Question: So, i am trying to create a linear functions in python such has 'y = x' without using 'numpy.linspace()'. In my understanding numpy.linspace() gives you an array which is discontinuous. But to fo
I am trying to find the intersection of 'y = x' and a function unsolvable analytically ( such has the one in the picture ) .
Here is my code I don't know how to define x. Is there a way too express y has a simple continuous function?
'''
import random as rd
import numpy as np
a = int(input('choose a :'))
eps = abs(float(input('choose epsilon :')))
b = 0
c = 10
x = ??????
y1 = x
y2 = a*(1 - np.exp(x))
z = abs(y2 - y1)
while z > eps :
d = rd.uniform(b,c)
c = d
print(c)
print(y1 , y2 )
'''

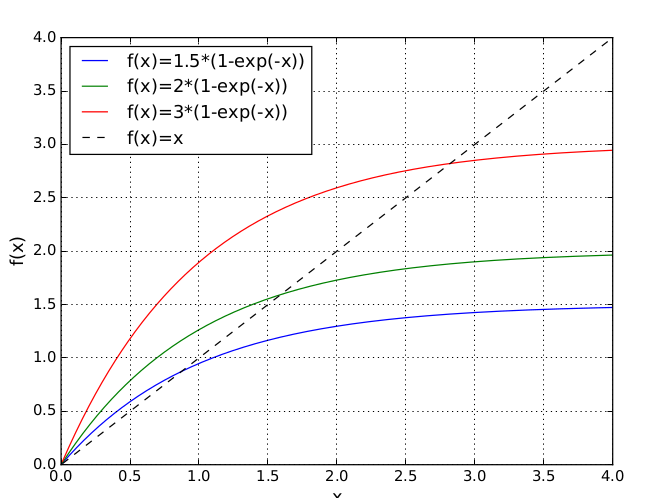
Answer: I'm not a mathematician so perhaps you can explain me sth here, but I don't understand what exactly you mean by "unsolvable analytically".
That's what sympy returns:
'''
from sympy import *
x = symbols('x')
a = 1.5
y1 = x
y2 = a*(1 - exp(-x))
print(solve(y1-y2))
# [0.874217465798717]
'''